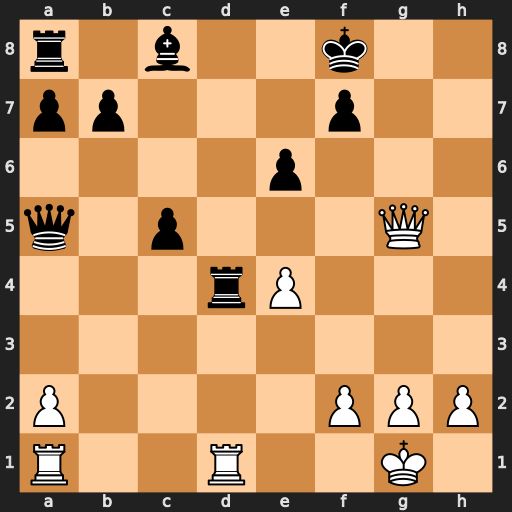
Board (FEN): r1b2k2/pp3p2/4p3/q1p3Q1/3rP3/8/P4PPP/R2R2K1
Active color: w
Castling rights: -
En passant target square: -
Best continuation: Rxd4 cxd4 Qxa5